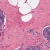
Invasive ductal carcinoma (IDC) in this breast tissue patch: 0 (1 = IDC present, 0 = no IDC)